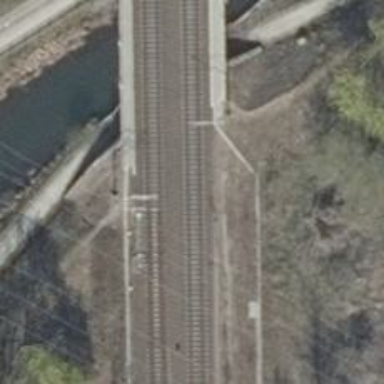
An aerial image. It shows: Contact line indicates electrification.